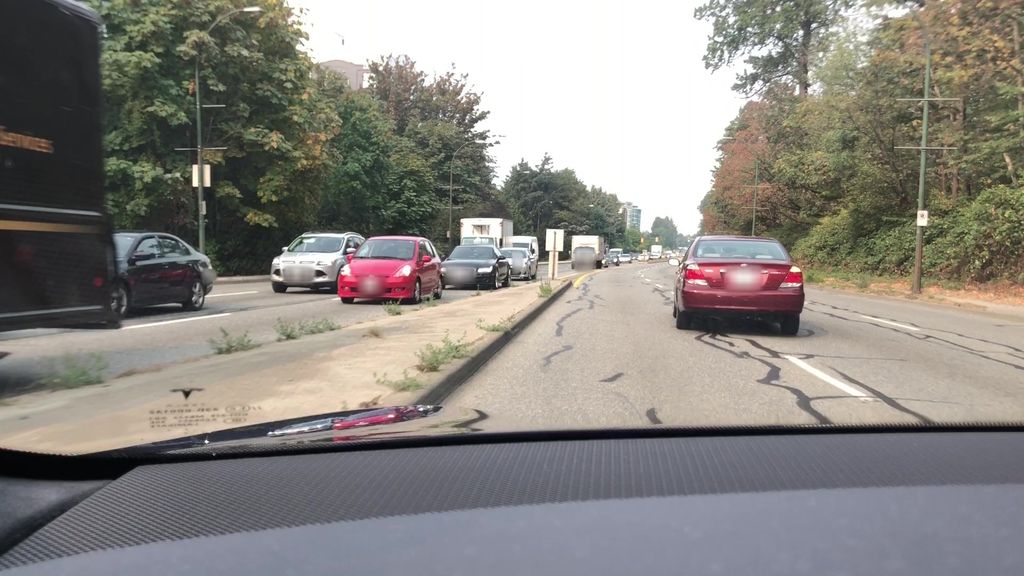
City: vancouver